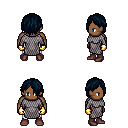
a pixel art fantasy rpg character, male body template, human, dark skin, chain mail, white pants, raven bangs hairstyle, gold gloves, maroon shoes, four views (front, back, left, right), 2x2 character sprite sheet, small pixel art, hard edges, no anti-aliasing